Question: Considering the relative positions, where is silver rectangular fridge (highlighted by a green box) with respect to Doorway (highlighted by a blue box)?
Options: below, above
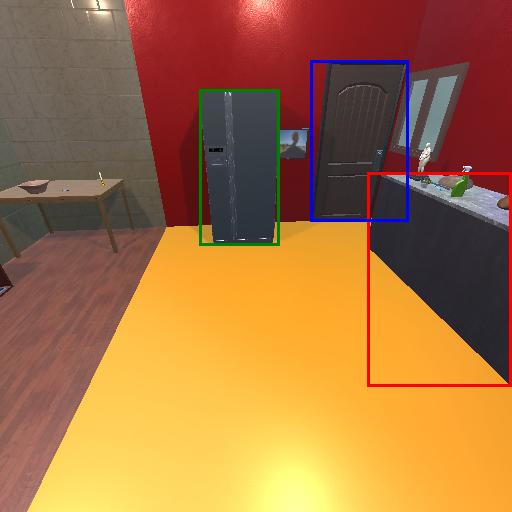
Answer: below